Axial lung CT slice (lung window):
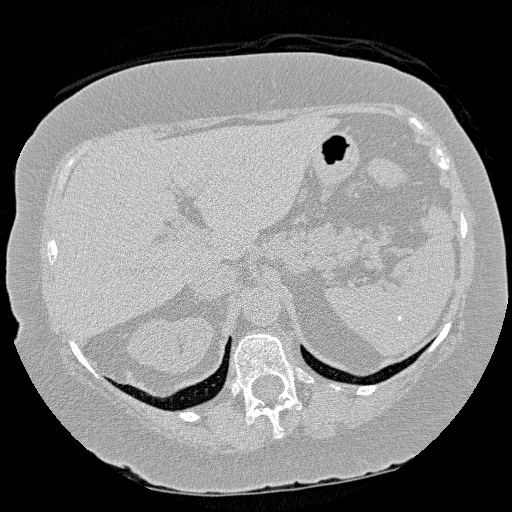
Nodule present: no